Question: This is a question about how to use Visual Studio to find out what the properties and methods of an object are - to help figure out how to use the object.
In the image below, in the watch window I can see all the properties of 'v2' including 'IsExpanded'. However when I type a 'dot' the intellisense pops up with a different set of properties (and if I try to use 'v2.IsExpanded' in my code I get an error).
Please can you keep the answer worded simply. (I'm not sure its a bug or I'm being ignorant.)
(I have also posted the code for my project (its a WPF app) but I dont think its relevant.)

'''
<Window x:Class="ObjElements1.MainWindow"
xmlns="http://schemas.microsoft.com/winfx/2006/xaml/presentation"
xmlns:x="http://schemas.microsoft.com/winfx/2006/xaml"
Title="MainWindow" Height="350" Width="525">
<Grid>
<StackPanel>
<TreeView Name="Tree1">
<TreeViewItem Header="Tree1.1"></TreeViewItem>
<TreeViewItem Header="Tree1.2">
<TreeViewItem Header="Tree1.2.1">
<TreeViewItem Header="Tree1.2.1.1">daslkjdlak</TreeViewItem>
</TreeViewItem>
<TreeViewItem Header="Tree1.2.1"></TreeViewItem>
</TreeViewItem>
<TreeViewItem Header="Tree1.3"></TreeViewItem>
</TreeView>
</StackPanel>
</Grid>
</Window>
namespace ObjElements1
{
/// <summary>
/// Interaction logic for MainWindow.xaml
/// </summary>
public partial class MainWindow : Window
{
public MainWindow()
{
InitializeComponent();
var v2 = Tree1.Items[0];
//var v3 = v2.IsExpanded;
//var v3 = v2.IsExpandedProperty;
}
}
}
'''
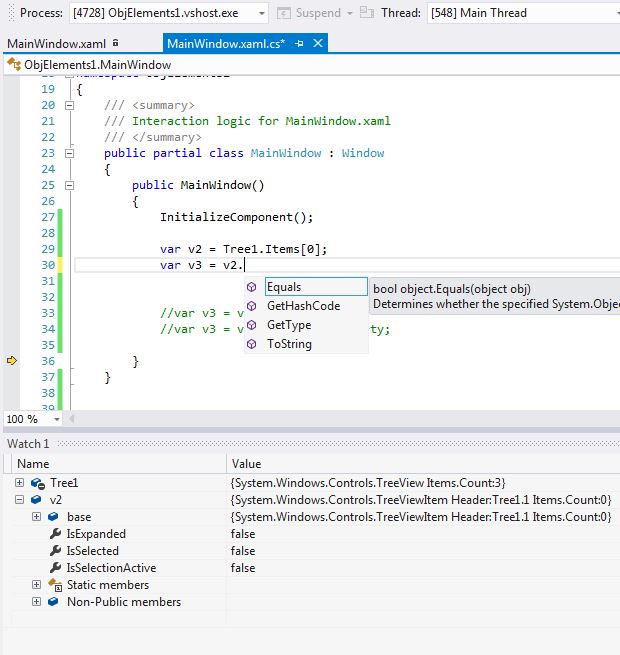
Answer: IntelliSense doesn't know what type the items in Tree1.Items are - they are all stored as objects. If you want to access the properties of an object stored there, you'll have explicitly cast them out of Object like this:
'''
MyType v2 = (MyType)Tree1.Items[0];
v2. (...)
'''
Where MyType is the actual type of Tree1.Items[0].
Addendum:
Best practice when dealing with a collection of objects you don't have full control over (some other component or method could add/remove something from Tree1), you should verify the type before you try to brute force it into a particular type. Either way works:
'''
MyType v2 = Tree1.Items[0] as MyType;
if (v2 != null) {
//Do something
}
else {
//Error
}
'''
Or:
'''
if (Tree1.Items[0] is MyType) {
v2 = (MyType)Tree1.Items[0];
//Do something...
}
else {
//Error
}
'''
The first approach has the benefit of only calling the Items[] indexer once.